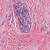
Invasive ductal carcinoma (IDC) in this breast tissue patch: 0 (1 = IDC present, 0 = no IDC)